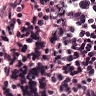
Metastatic tissue present: no